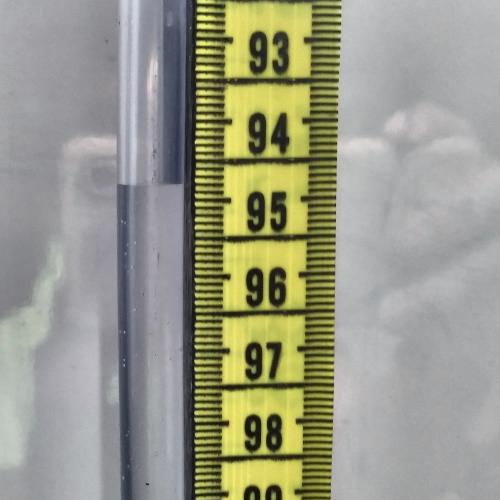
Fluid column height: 94.3 cm